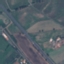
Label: Highway